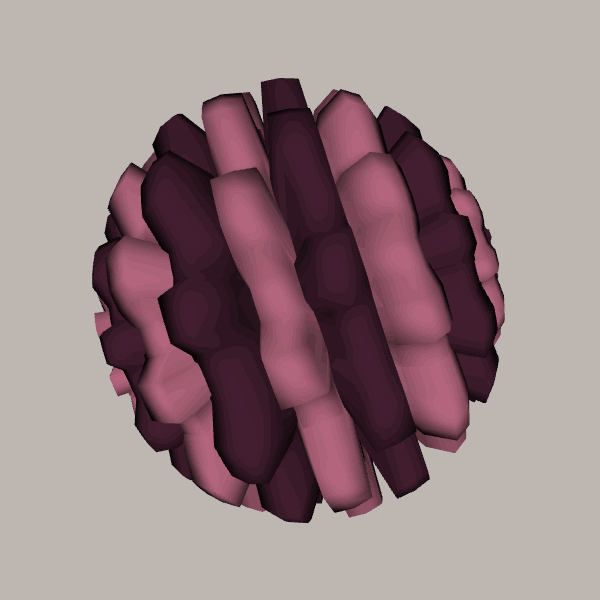
Background: light